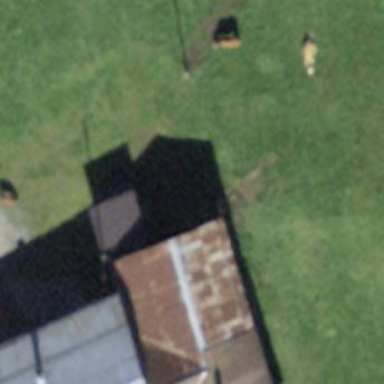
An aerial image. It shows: Barn.